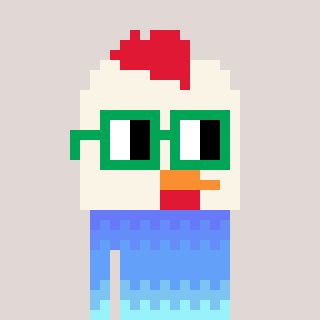
a pixel art character with square green glasses, a chicken-shaped head and a peachy-colored body on a warm background